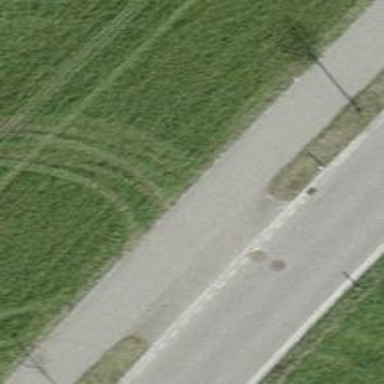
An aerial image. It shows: Asphalt track with grade1 tracktype.